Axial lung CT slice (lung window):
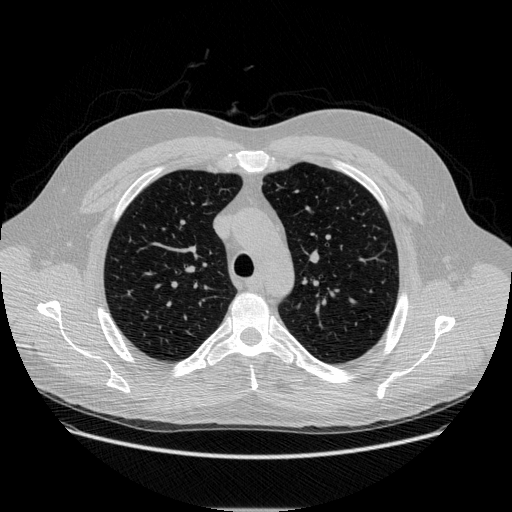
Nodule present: no